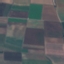
Land use / land cover: AnnualCrop